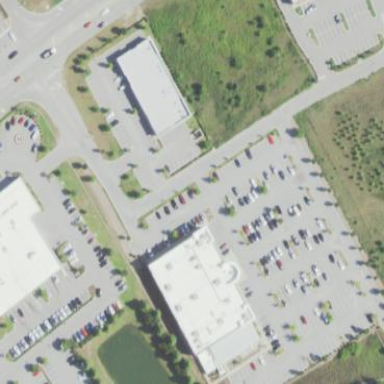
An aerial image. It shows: Building used as fitness center.